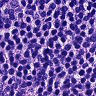
Metastatic tissue present: no